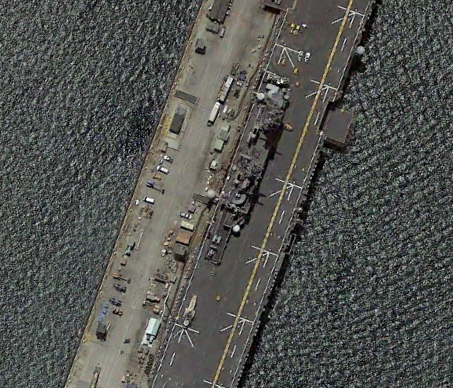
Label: assault